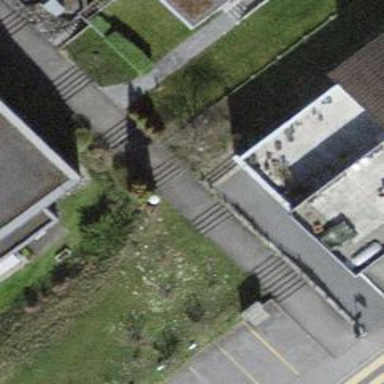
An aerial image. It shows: Set of steps on the road.